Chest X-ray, AP view. Patient: 24 years old, sex M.
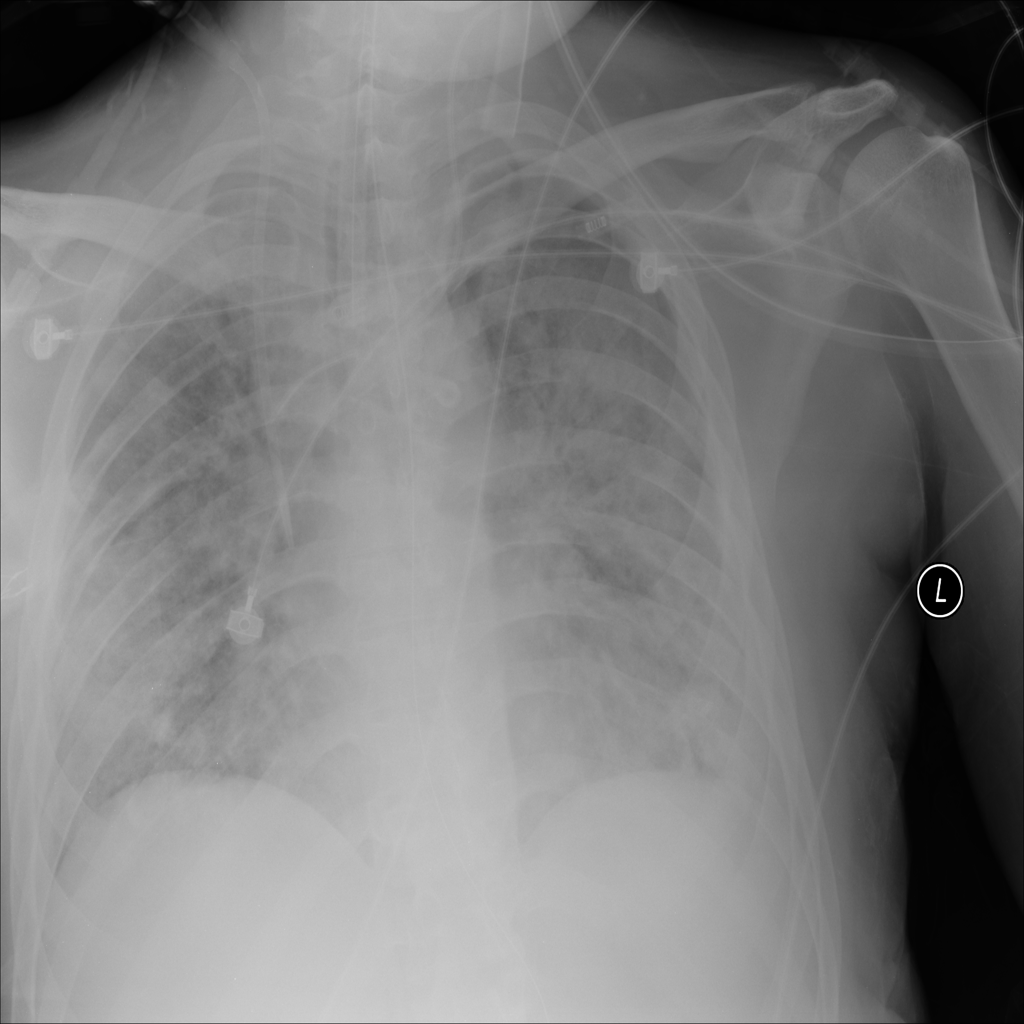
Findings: Pneumothorax